Question: How to disable front-end login component in Joomla 3?
I have managed to disable front-end user registration by disallowing registration as below.

But still the login form is accessible via below url
'''
index.php?option=com_users&view=login
'''
<URL>
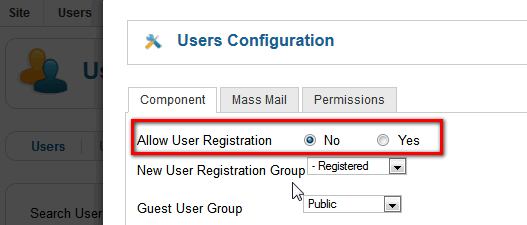
Answer: Try this,
Joomla default login module is protected. So you can't edit/disable it from admin side.
Just check 'extensions-> extension manager -> Search for login'
Then that module will display. but you can't make it disable.
So the solution for override this feature without touching core files is template override.
You can simply override this view 'index.php?option=com_users&view=login' in your template.
> The extensions can not be edited, but you can manage it by turning it
ON, or OFF. Protected, mean that this extension can not be managed,
otherwise it will broke structure of your site. However, if you wish
to bring extension to unlocked status, you can access your DB (in my
case MySQL edited by phpMyAdmin), find reliable table of structure,
find desired string, and change "Status" from "1" to "0". Usually your
host providing you with some DB administering tools.
Hope it helps..